Interaction volume radius: 10 \u00c5
Interaction volume height: 35 \u00c5
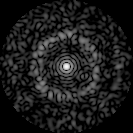
Disorder parameter: 0.7962